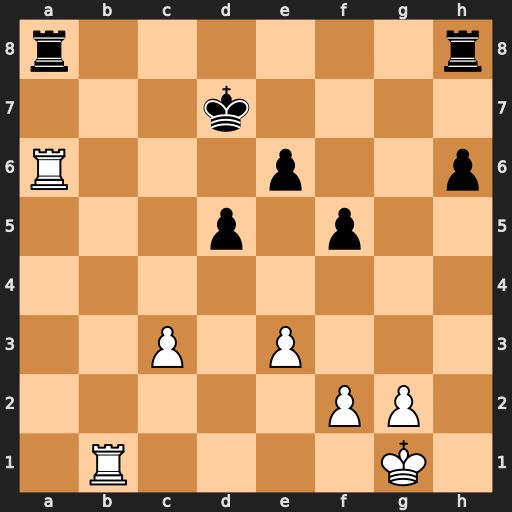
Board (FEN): r6r/3k4/R3p2p/3p1p2/8/2P1P3/5PP1/1R4K1
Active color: w
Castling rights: -
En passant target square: -
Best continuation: Rb7+ Kc8 Rxa8+ Kxb7 Rxh8